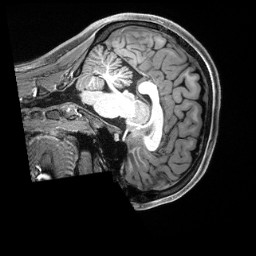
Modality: T1w
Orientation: sagittal
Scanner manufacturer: siemens
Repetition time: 2.5 s
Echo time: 0.00231 s